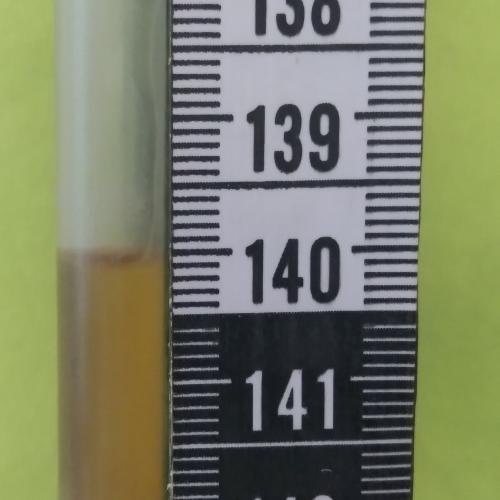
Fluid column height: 140.0 cm